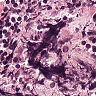
Metastatic tissue present: no